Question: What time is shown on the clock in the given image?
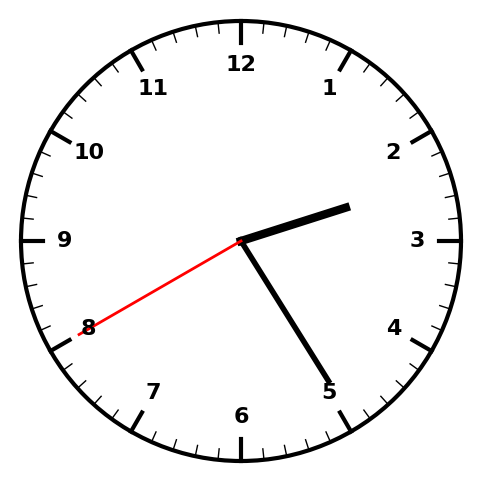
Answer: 02:24:40